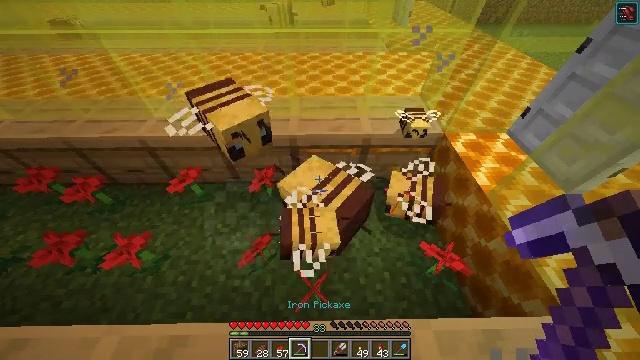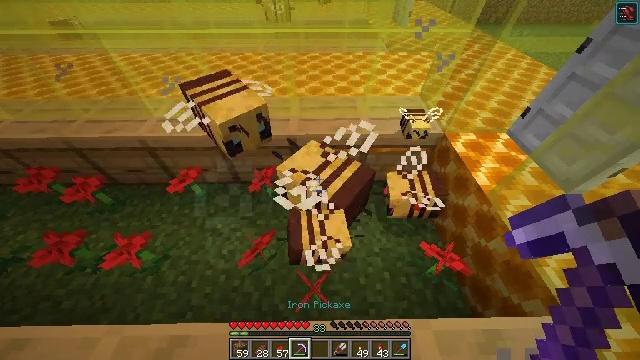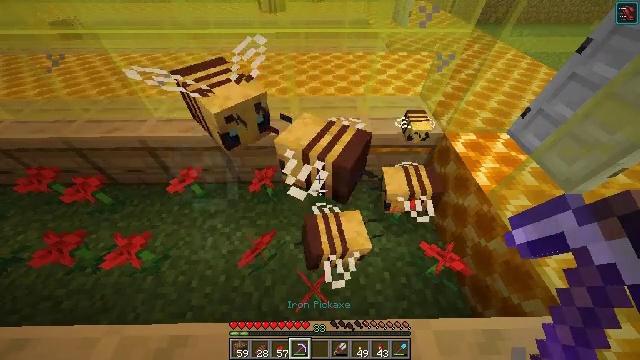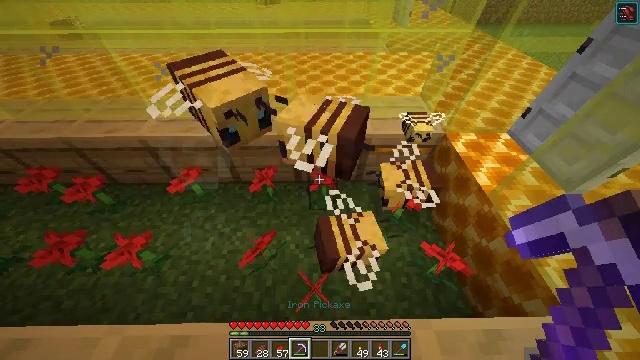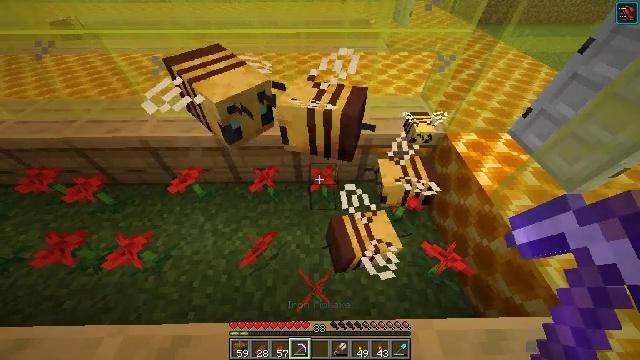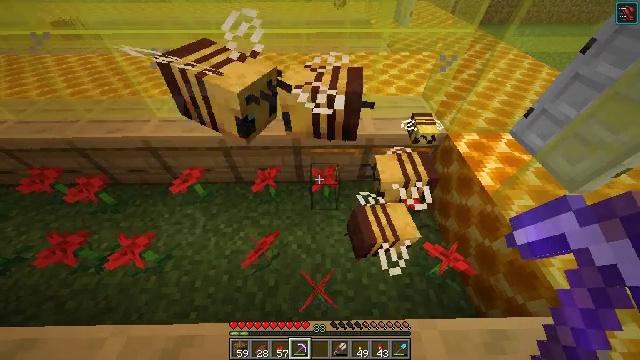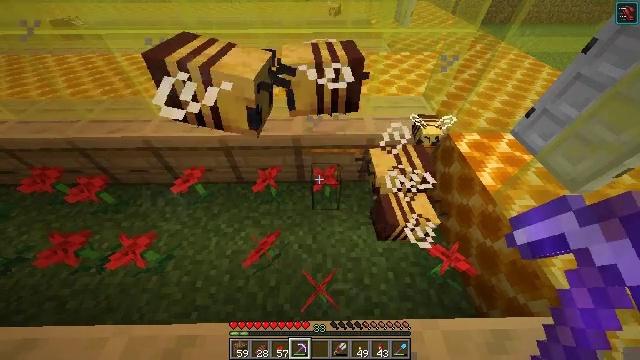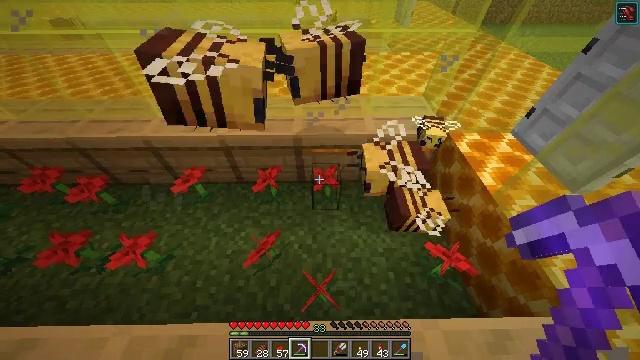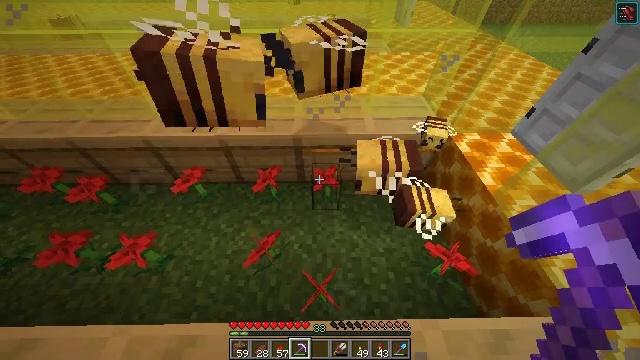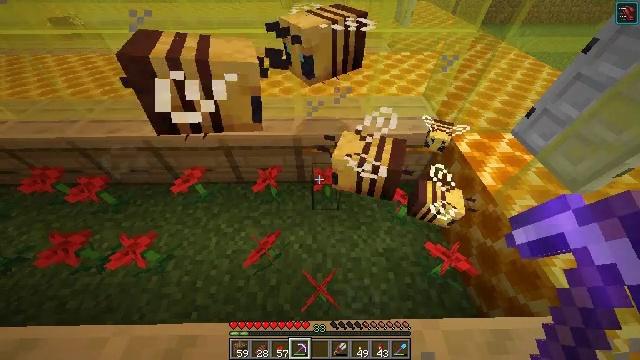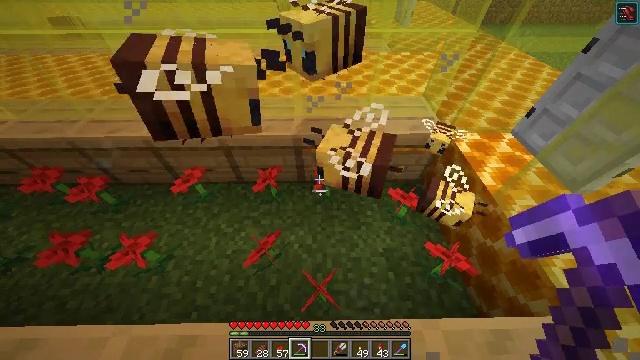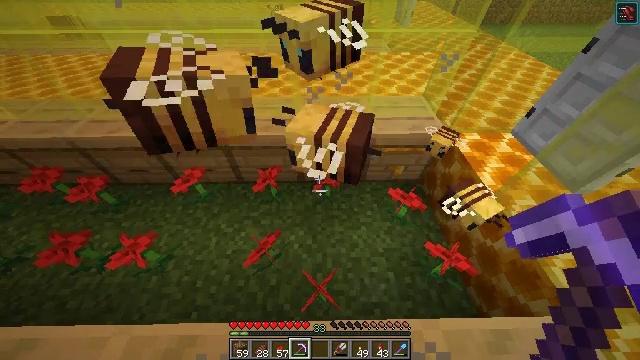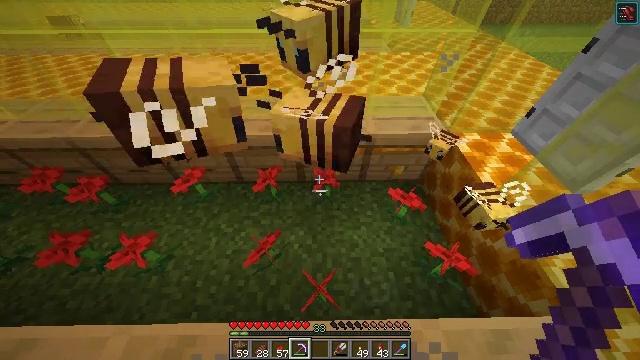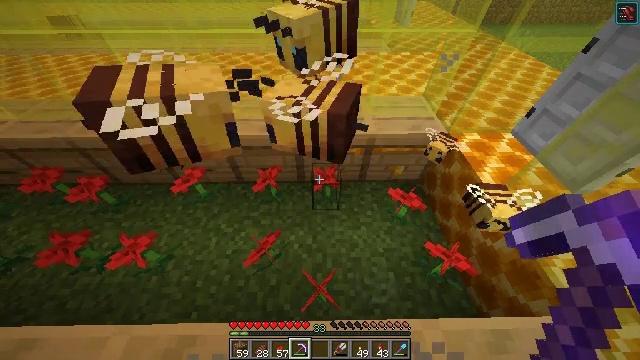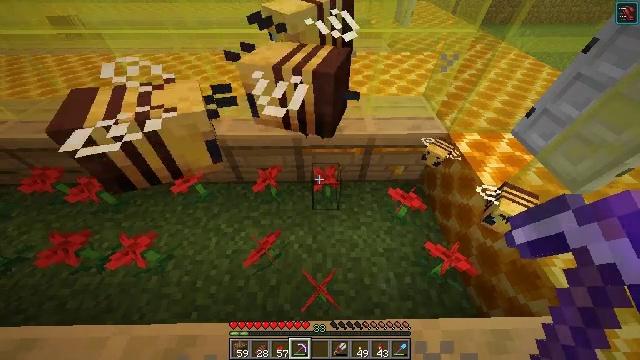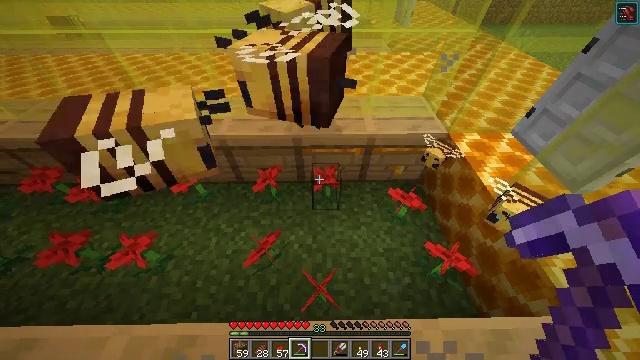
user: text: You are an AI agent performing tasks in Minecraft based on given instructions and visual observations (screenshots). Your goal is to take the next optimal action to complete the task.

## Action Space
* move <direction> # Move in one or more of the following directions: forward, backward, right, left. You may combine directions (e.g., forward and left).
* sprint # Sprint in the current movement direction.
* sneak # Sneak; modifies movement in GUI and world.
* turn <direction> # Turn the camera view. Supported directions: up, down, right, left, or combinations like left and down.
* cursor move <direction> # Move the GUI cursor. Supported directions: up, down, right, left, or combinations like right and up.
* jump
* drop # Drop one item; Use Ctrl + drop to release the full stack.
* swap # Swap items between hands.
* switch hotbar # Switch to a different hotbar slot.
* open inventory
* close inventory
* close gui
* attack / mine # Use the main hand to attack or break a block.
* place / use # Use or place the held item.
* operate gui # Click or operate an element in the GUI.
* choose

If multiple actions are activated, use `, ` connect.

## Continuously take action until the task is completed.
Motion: motion action
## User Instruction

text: Craft a honeycomb block.
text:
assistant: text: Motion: no_op
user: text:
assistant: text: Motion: no_op
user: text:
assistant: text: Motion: no_op
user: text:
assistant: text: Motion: no_op
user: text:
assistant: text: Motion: no_op
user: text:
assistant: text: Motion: no_op
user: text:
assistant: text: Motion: no_op
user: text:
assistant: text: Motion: no_op
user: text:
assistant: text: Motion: no_op
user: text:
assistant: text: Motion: no_op
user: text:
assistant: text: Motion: no_op
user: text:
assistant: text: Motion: no_op
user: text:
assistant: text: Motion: no_op
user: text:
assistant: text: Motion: no_op
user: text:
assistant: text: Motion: no_op
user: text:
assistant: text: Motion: no_op
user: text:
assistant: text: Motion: no_op
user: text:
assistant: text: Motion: no_op
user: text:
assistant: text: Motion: no_op
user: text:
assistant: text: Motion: no_op
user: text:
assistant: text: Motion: no_op
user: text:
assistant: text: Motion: no_op
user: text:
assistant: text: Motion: no_op
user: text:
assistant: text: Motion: no_op
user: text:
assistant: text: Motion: no_op
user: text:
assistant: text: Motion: no_op
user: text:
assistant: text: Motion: no_op
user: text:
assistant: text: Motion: no_op
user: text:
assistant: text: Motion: no_op
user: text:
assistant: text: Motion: no_op